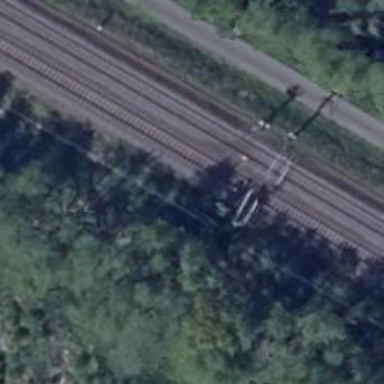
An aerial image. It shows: Railway milestone with catenary mast.